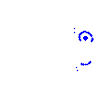
Particle: pion